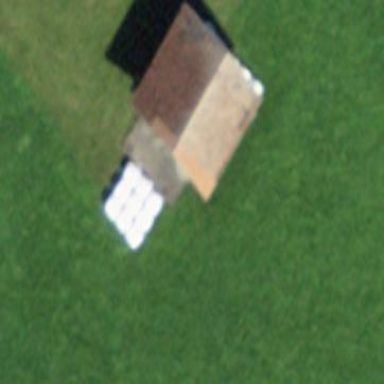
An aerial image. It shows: Rural barn.